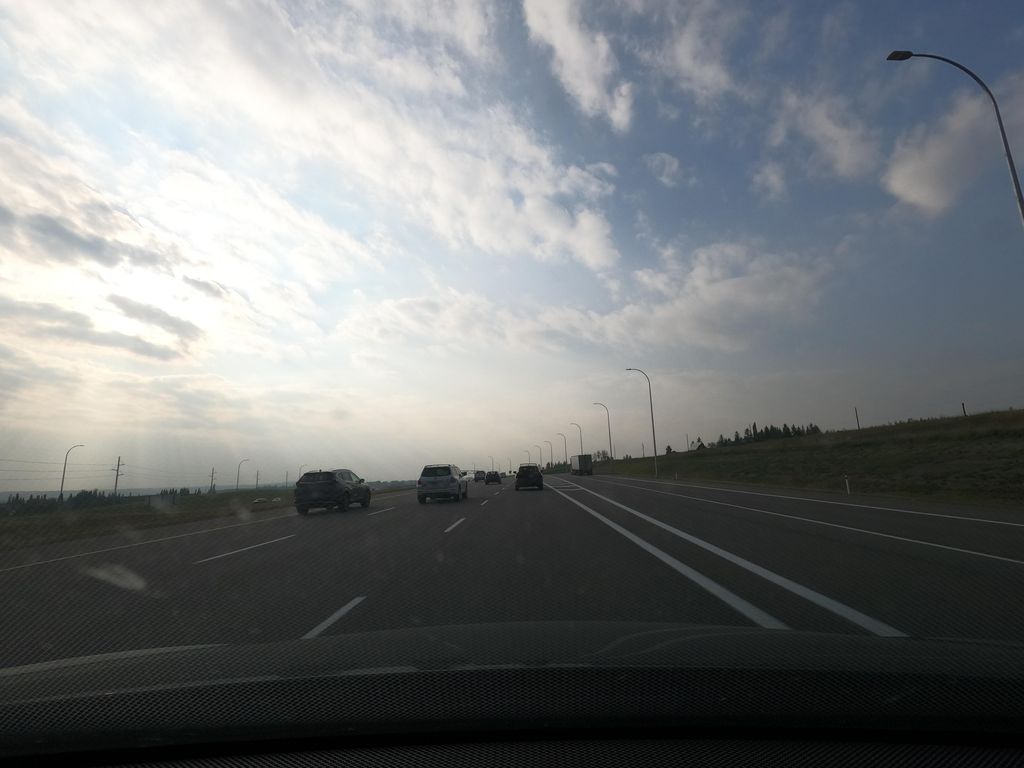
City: calgary